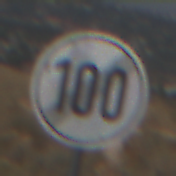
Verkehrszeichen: EndeGeschwindigkeit100
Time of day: Midday
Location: Outdoor (Nature)
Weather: PartlyCloudy
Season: NotSpecified
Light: Natural